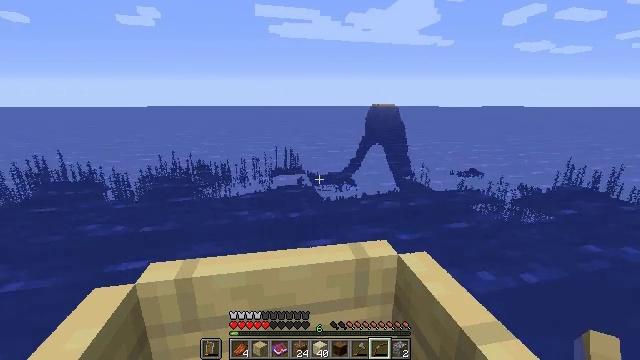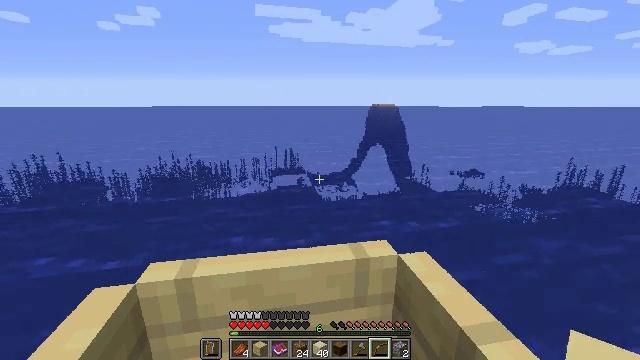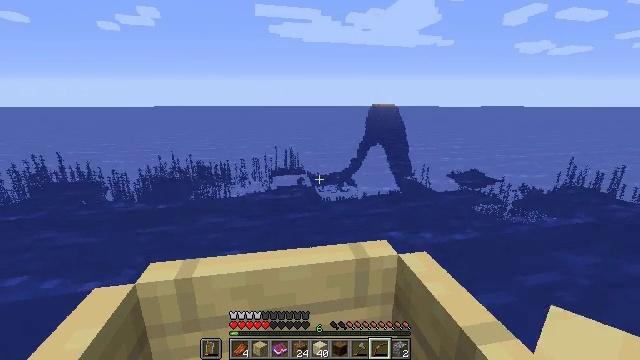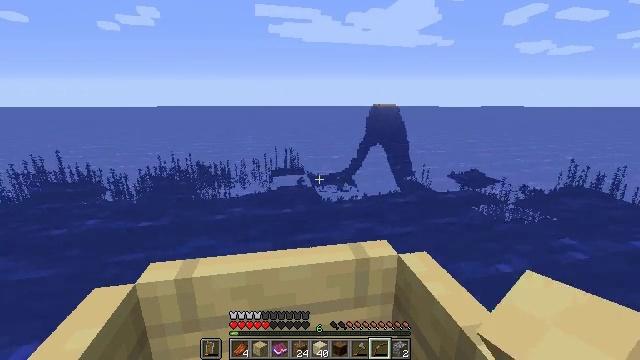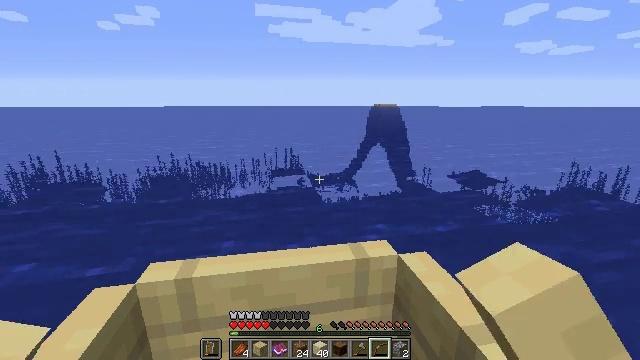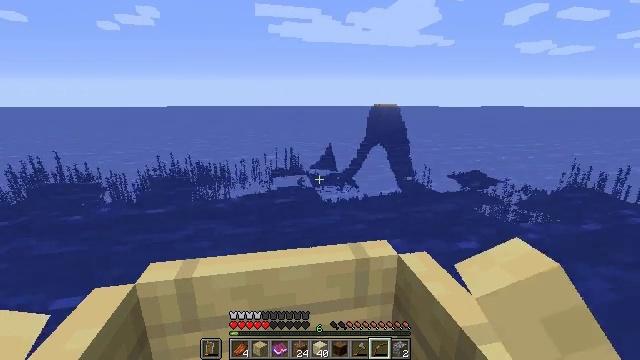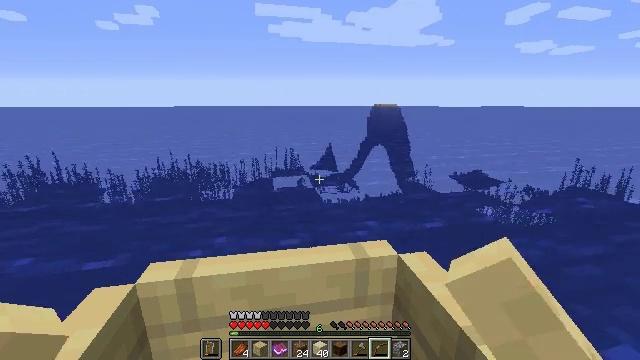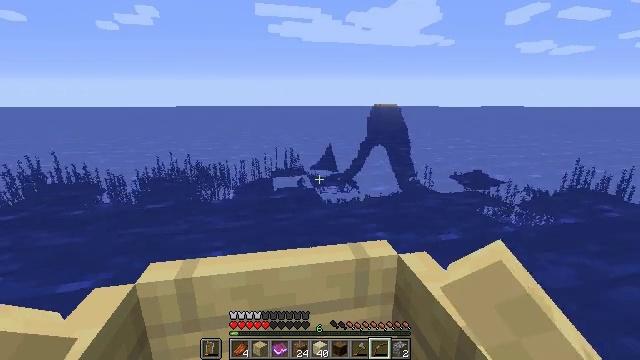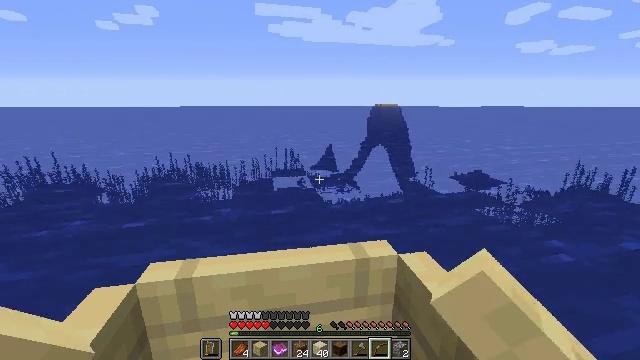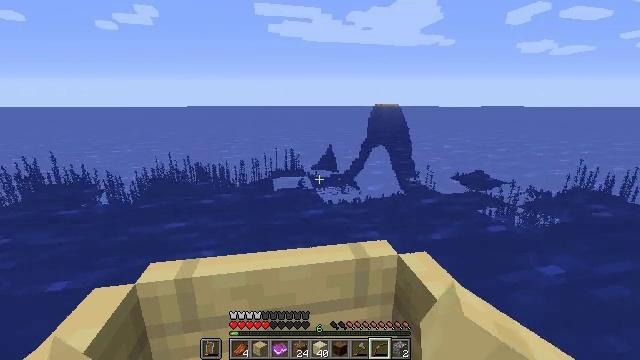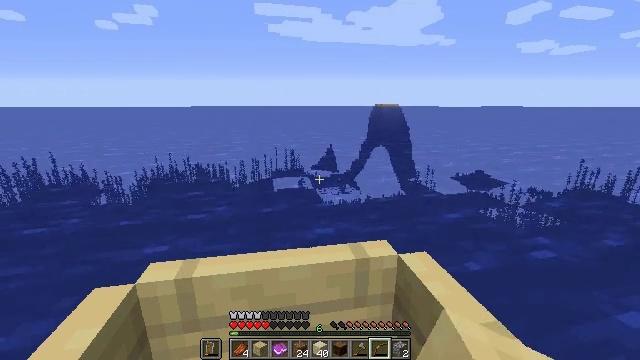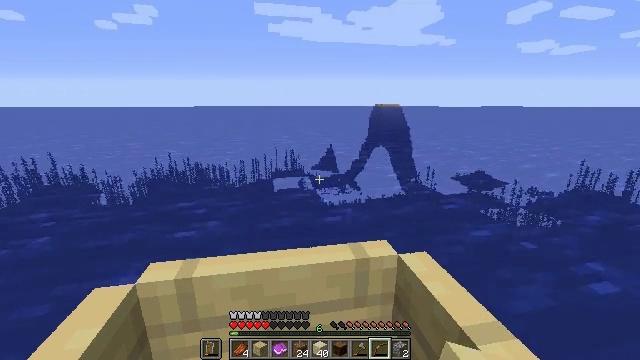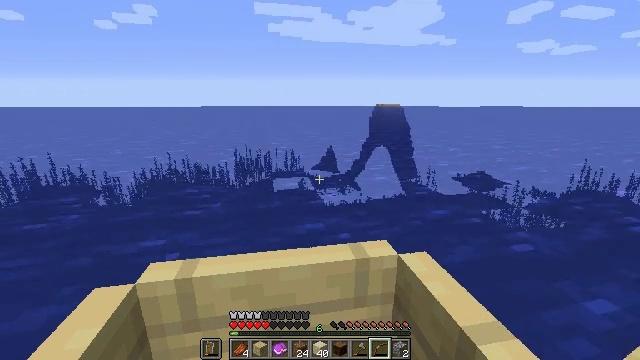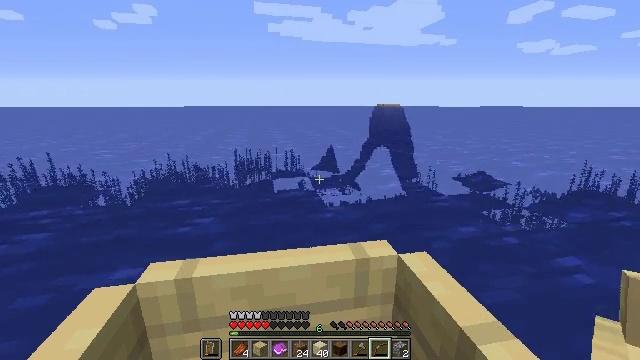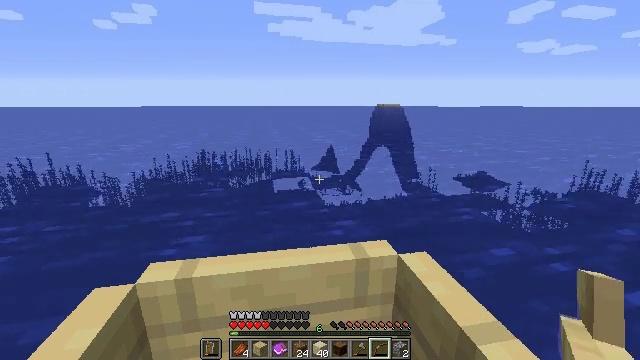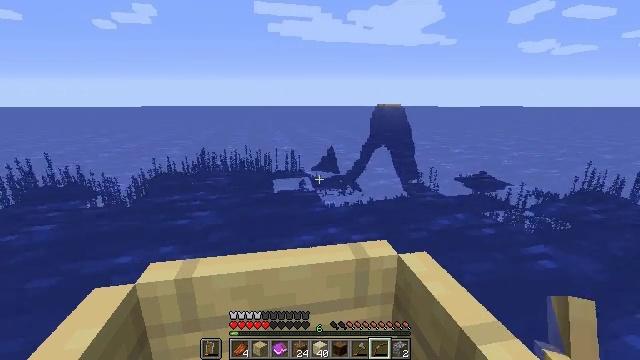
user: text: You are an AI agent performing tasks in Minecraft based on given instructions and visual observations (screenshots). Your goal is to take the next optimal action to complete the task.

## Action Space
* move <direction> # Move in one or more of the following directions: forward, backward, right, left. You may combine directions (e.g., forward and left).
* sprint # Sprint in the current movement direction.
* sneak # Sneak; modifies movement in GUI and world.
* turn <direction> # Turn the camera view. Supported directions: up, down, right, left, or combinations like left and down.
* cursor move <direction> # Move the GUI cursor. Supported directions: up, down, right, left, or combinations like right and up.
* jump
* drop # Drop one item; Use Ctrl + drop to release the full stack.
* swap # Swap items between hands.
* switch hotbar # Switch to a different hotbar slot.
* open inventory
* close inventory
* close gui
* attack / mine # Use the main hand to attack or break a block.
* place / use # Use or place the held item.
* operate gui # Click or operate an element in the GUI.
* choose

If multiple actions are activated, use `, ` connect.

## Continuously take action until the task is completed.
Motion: motion action
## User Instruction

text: Mine packed ice from icy biomes.
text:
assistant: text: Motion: move forward
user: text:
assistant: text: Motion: move forward
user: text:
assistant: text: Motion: move forward
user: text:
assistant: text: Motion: move forward
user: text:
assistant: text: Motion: move forward
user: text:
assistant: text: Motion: move forward
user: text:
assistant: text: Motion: move forward
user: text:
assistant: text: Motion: move forward
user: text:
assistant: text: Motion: move forward
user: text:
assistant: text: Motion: move forward
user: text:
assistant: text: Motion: move forward
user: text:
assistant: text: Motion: move forward
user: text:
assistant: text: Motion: move forward
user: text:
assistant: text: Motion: move forward
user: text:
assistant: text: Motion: move forward
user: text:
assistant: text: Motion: move forward
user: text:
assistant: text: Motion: move forward
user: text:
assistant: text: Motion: move forward
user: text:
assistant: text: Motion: move forward
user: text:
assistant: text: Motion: move forward
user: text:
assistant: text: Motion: move forward
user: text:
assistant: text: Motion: move forward
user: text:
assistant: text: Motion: move forward
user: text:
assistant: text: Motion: move forward
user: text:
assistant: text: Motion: move forward
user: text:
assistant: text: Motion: move forward
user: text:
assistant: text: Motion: move forward
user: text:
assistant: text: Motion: move forward
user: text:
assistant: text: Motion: move forward
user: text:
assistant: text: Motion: move forward